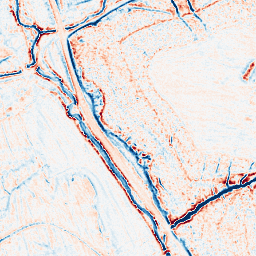
Category: edge_preserving
Decomposition family: anisotropic_diffusion
Decomposition parameters: iterations: 10
kappa: 100
gamma: 0.15
Upsampling method: linear_exact
Upsampling parameters: scale: 4
Upsampling scale: 4